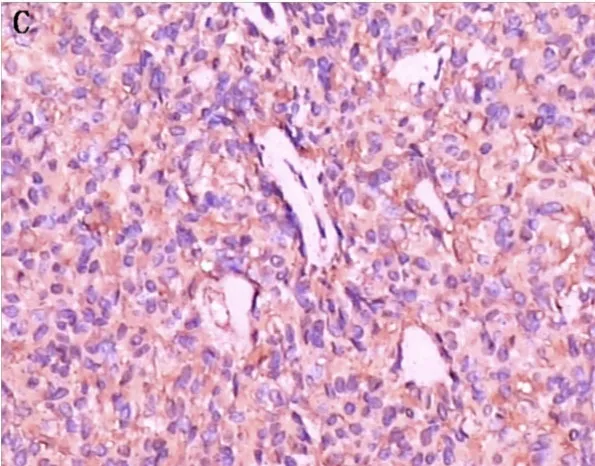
Photomicrographs showing the histological and immunohistochemical features of the lesion. The tumor tissue was composed of sheets of cells arranged in a predominantly papillary pattern with perivascular pseudo-rosettes. Vimentin.
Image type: pathology (immunostaining)